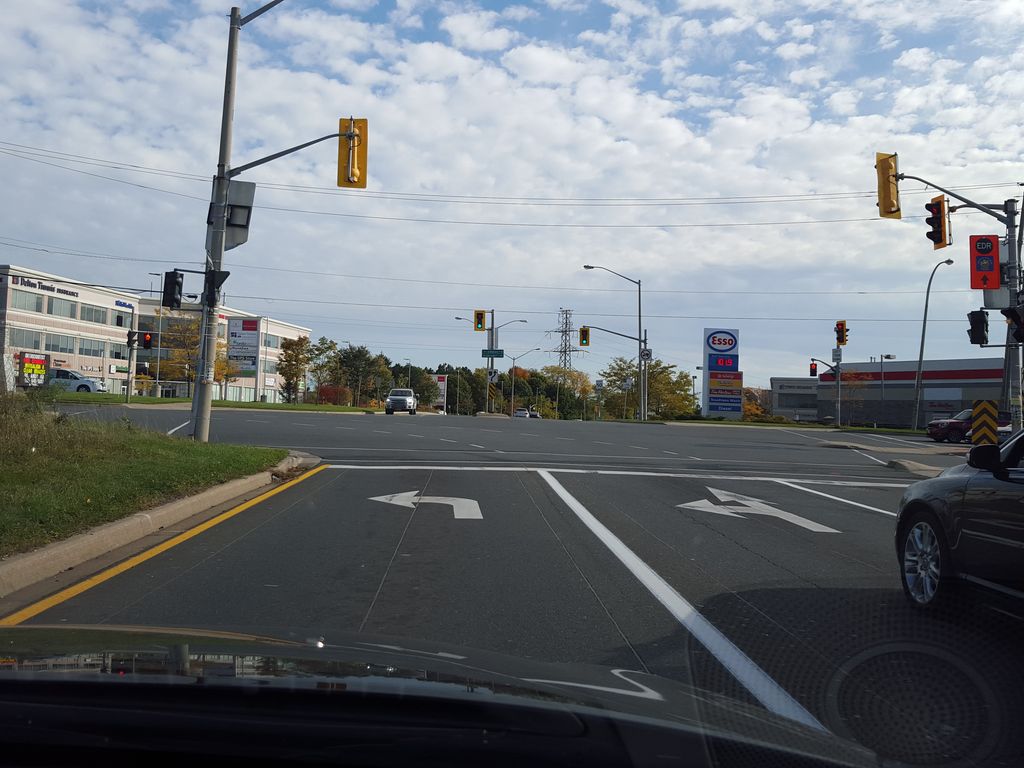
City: hamilton